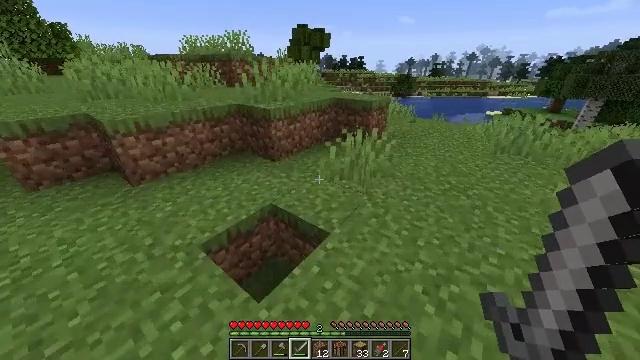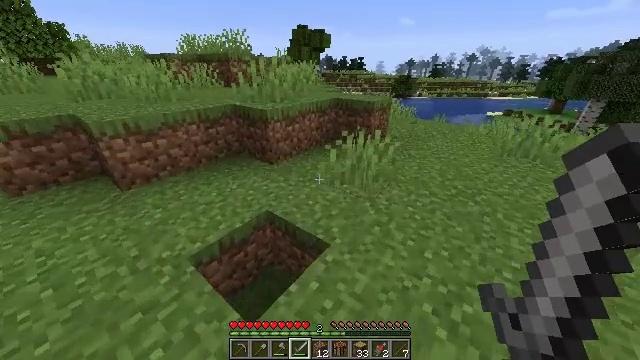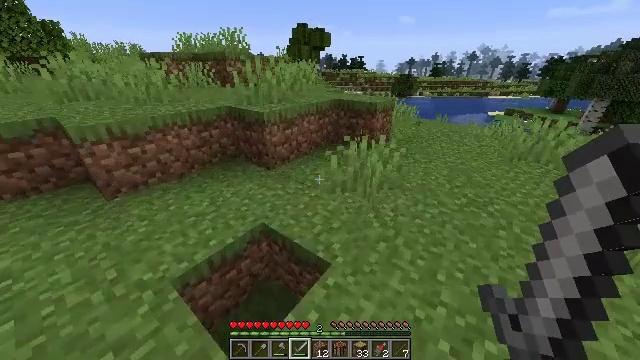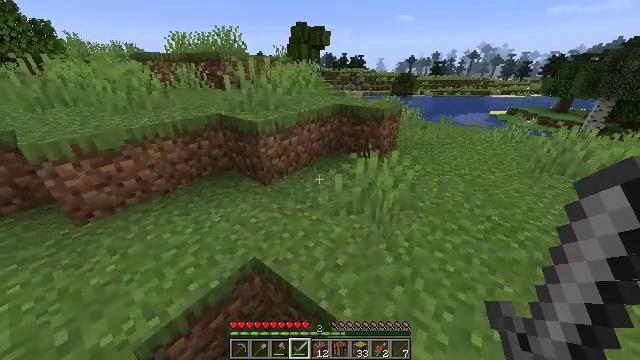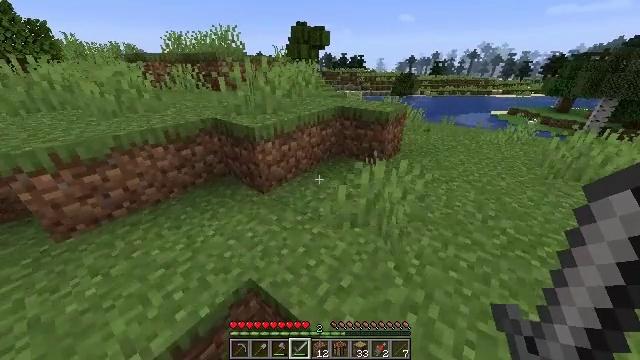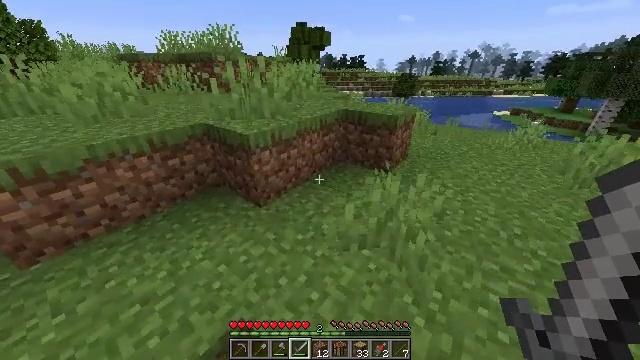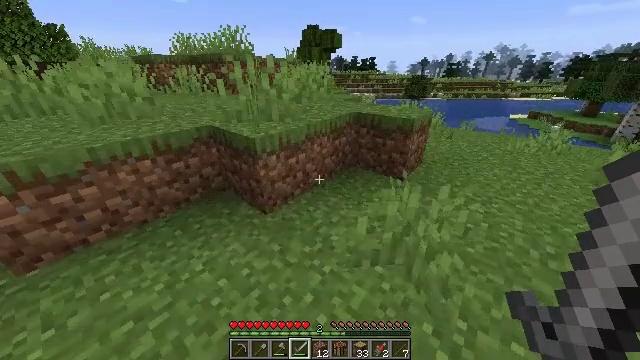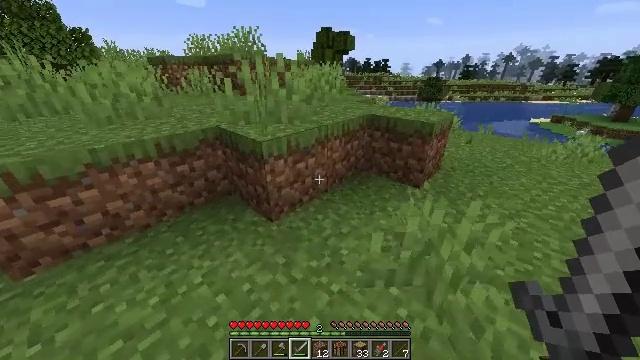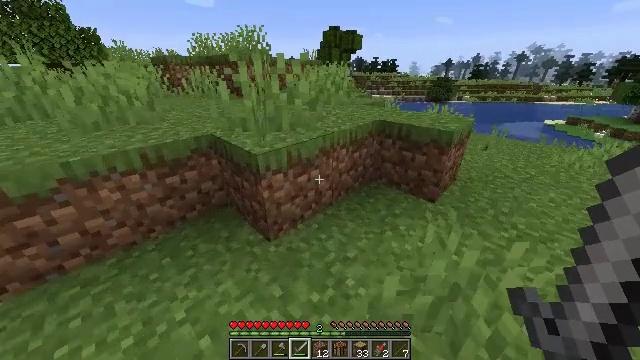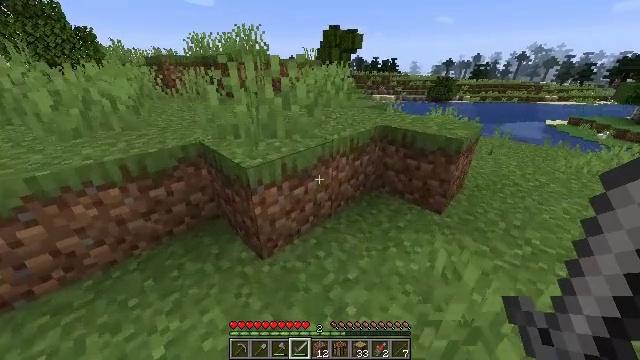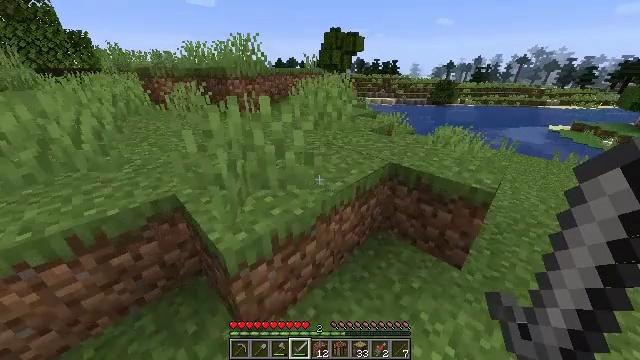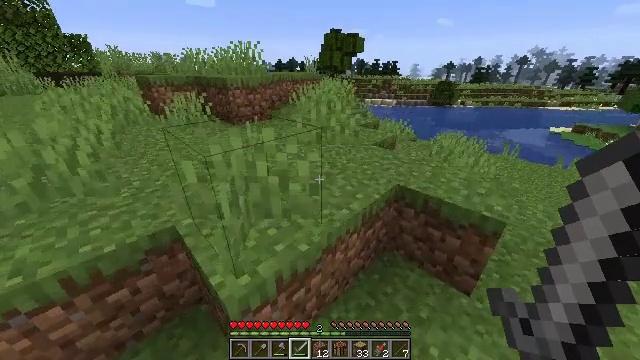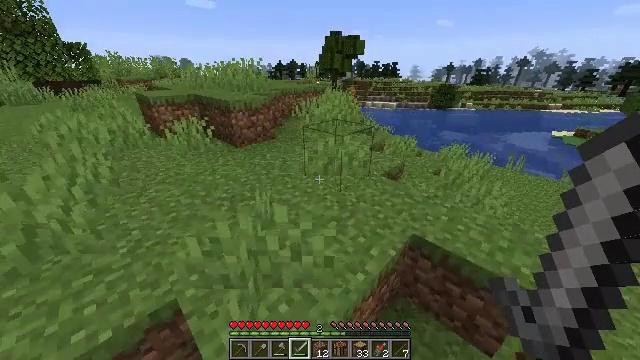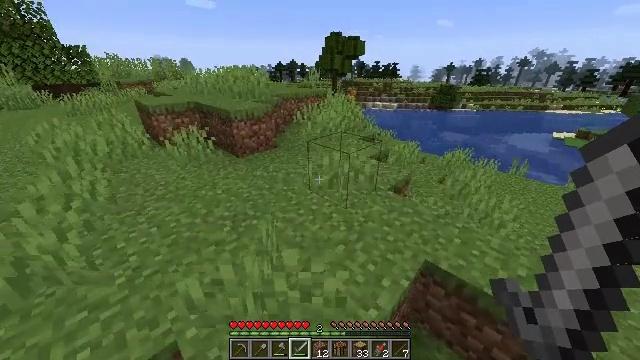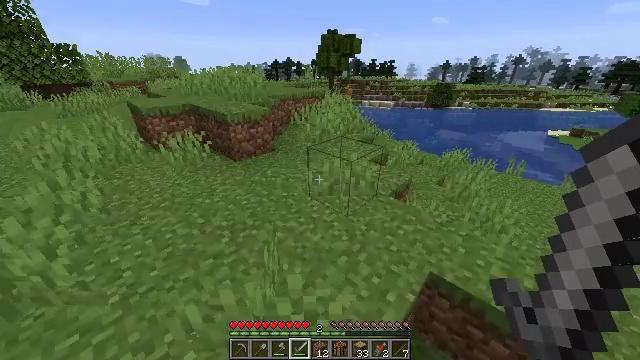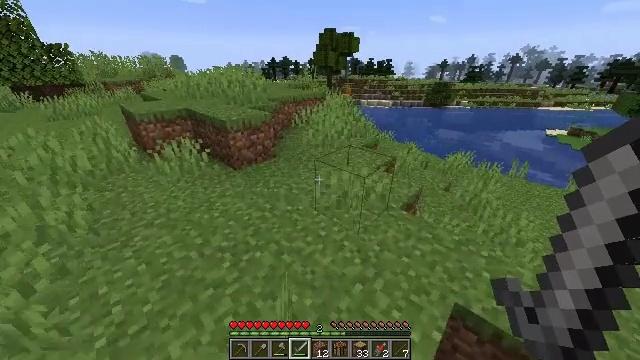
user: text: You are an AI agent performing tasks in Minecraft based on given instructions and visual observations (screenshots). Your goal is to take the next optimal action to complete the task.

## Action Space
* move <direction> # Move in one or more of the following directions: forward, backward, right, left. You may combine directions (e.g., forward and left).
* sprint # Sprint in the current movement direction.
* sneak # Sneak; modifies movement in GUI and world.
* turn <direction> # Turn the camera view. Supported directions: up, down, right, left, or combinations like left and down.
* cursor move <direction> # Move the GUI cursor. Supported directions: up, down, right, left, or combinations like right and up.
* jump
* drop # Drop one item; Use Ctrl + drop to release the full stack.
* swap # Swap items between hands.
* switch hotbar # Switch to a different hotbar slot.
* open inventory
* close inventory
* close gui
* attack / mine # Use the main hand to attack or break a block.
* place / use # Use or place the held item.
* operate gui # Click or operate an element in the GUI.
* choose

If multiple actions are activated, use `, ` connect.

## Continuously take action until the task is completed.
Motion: motion action
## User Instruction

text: Collect the pumpkin by holding left button.
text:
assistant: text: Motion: move forward, sprint
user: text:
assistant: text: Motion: move forward, sprint
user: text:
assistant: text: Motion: move forward, sprint
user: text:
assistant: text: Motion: move forward, sprint
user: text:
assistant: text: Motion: move forward, sprint
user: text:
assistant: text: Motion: move forward, sprint, turn left
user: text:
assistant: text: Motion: move forward, sprint, turn left
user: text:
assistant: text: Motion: move forward, sprint, turn left
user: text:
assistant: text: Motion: move forward, sprint
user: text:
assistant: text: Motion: move forward and move left, sprint, jump
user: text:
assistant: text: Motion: move forward and move left, sprint, jump
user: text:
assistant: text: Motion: move forward and move left, sprint, jump
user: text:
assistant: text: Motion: move forward and move left, sprint, jump
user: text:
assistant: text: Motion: move forward and move left, sprint
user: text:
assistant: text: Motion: move forward and move left, sprint
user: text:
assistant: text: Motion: move forward and move left, sprint
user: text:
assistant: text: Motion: move forward and move left, sprint, turn right
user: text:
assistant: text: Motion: move forward and move left, sprint, jump
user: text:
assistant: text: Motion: move forward and move left, sprint, jump
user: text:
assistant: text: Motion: move forward and move left, sprint, jump
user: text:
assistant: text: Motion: move forward and move left, sprint, jump
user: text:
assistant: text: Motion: move forward and move left, sprint, jump
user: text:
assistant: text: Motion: move forward and move left, sprint
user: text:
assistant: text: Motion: move forward and move left, sprint
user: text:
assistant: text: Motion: move forward and move left, sprint
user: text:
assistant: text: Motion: move forward and move left, sprint
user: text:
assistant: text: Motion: move forward and move left, sprint
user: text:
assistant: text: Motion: move forward and move left, sprint
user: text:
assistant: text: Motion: move forward and move left, sprint
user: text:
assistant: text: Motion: move forward and move left, sprint, jump